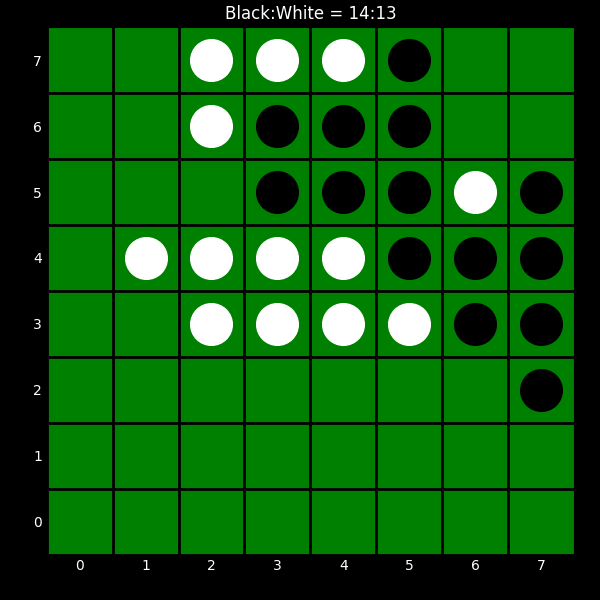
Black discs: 14
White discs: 13